Interaction volume radius: 5 \u00c5
Interaction volume height: 10 \u00c5
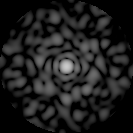
Disorder parameter: 0.8885